Interaction volume radius: 5 \u00c5
Interaction volume height: 10 \u00c5
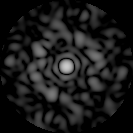
Disorder parameter: 0.7883